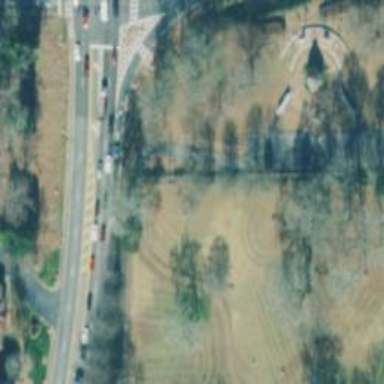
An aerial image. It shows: Historic memorial featuring statue.